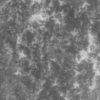
Label: not_dusty